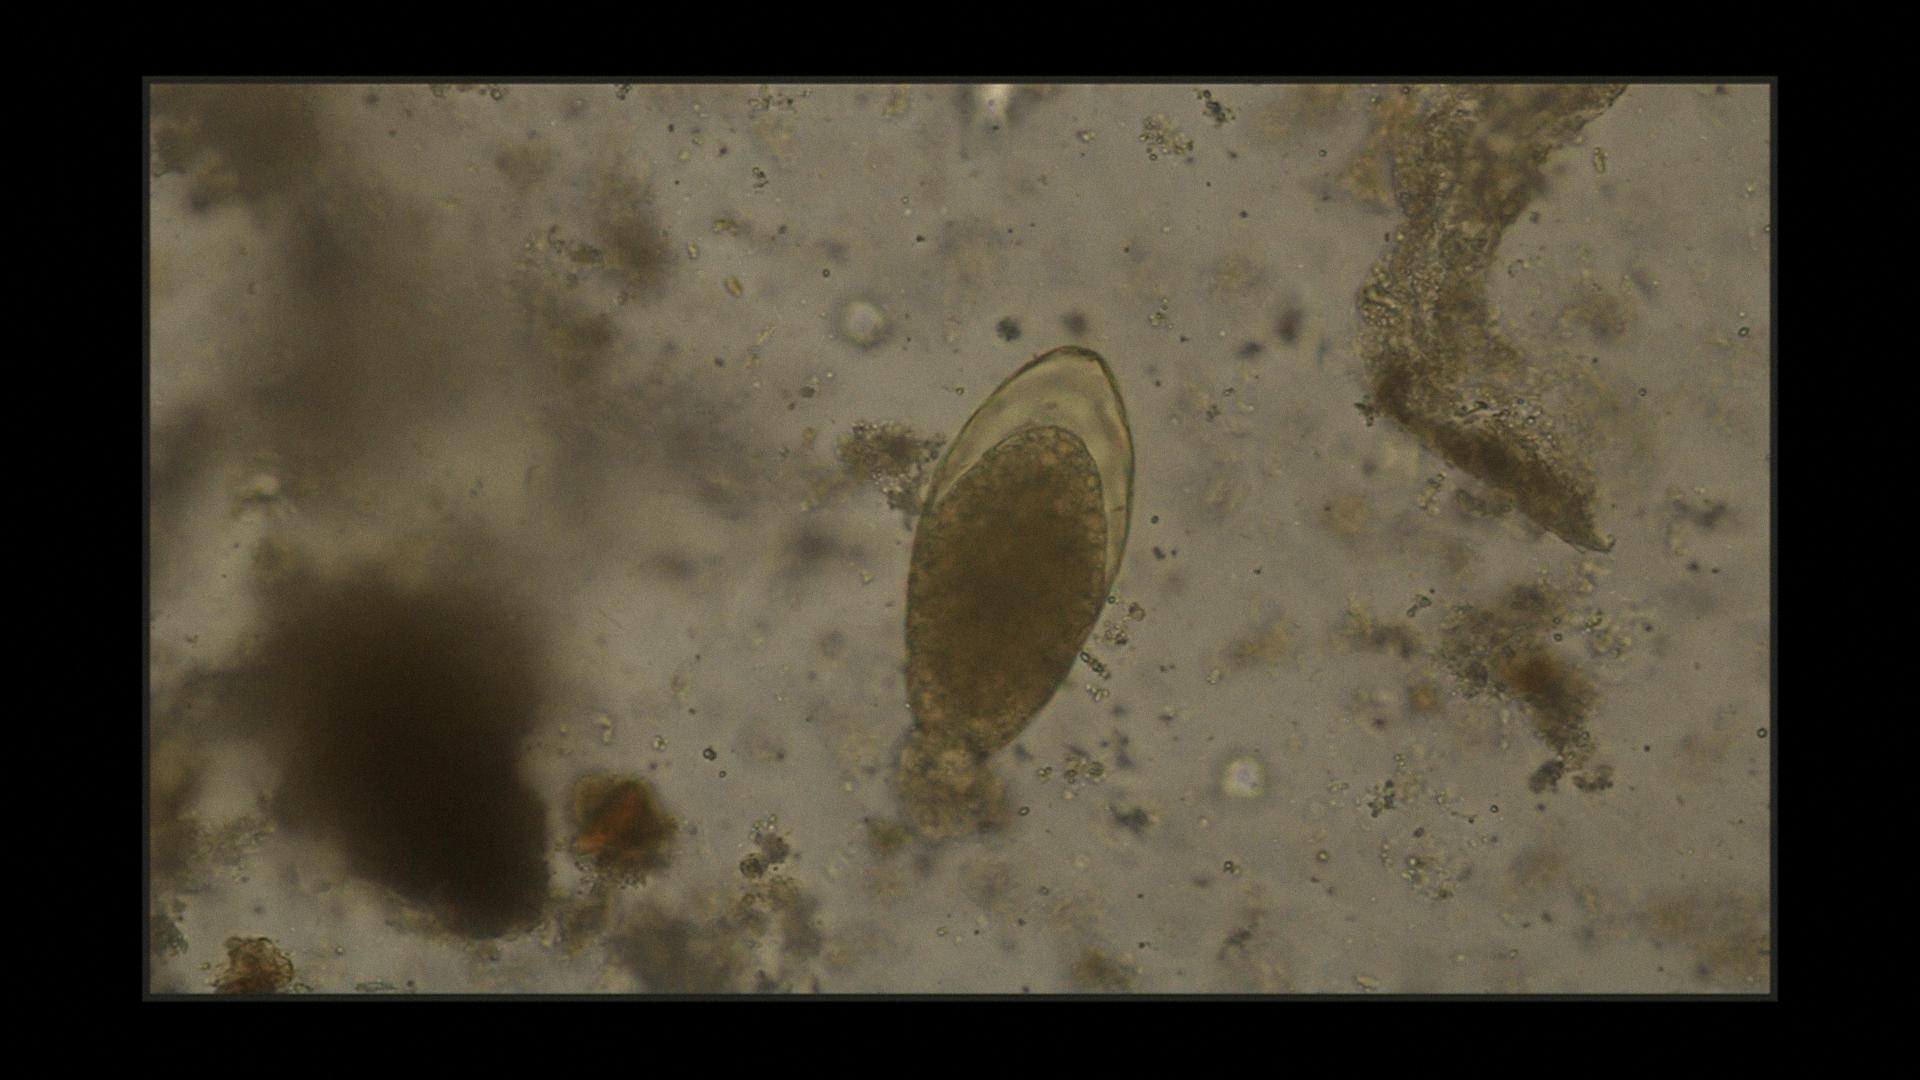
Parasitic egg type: Fasciolopsis buski